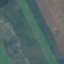
Label: AnnualCrop